Question: I have this simple WPF window below, the textbox is bound to a column in a table called , in XAML. I'm using EntityFramework 5 for data access.
Now you see this window when you run it, how do I got about implementing the and buttons? I have looked online and paging has been suggested, but isn't there a simple one-line way, similar to the oldschool way of moving the recordset to new row? I don't want to use a datagrid, I need to have a bunch of text boxes later-on on the screen with the ability to press next and previous for browsing.
Even if there isn't a one-line way ( and I don't think there is ) just how do I implement the Next and Previous functionality ?
Thank you :)

This is my codebehind
'''
public LinqNext()
{
InitializeComponent();
SchoolEntities schoolEntities = new SchoolEntities();
MyGrid.DataContext = schoolEntities.Students.ToList();
}
private void NextButton_Click(object sender, RoutedEventArgs e)
{
//What do put here to move to next record
//(Note this code is obviously "MVVM-FREE"
//Right now i'd just like to move to next record
}
'''
This is My XAML ( simplified)
'''
<Grid x:Name="MyGrid">
<Button x:Name="NextButton" Content="Next" />
<Button x:Name="PreviousButton" Content="Previous"/>
<TextBox x:Name="StudentName" Text="{Binding Path=StudentName}" />
</Grid>
'''
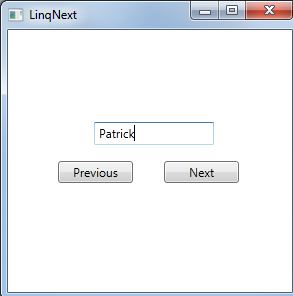
Answer: First you need to keep current student Id, then:
'''
var next = schoolEntities.Students.FirstOrDefault(x => x.Id > currentId);
this.StudentName.Text = next.StudentName;
'''